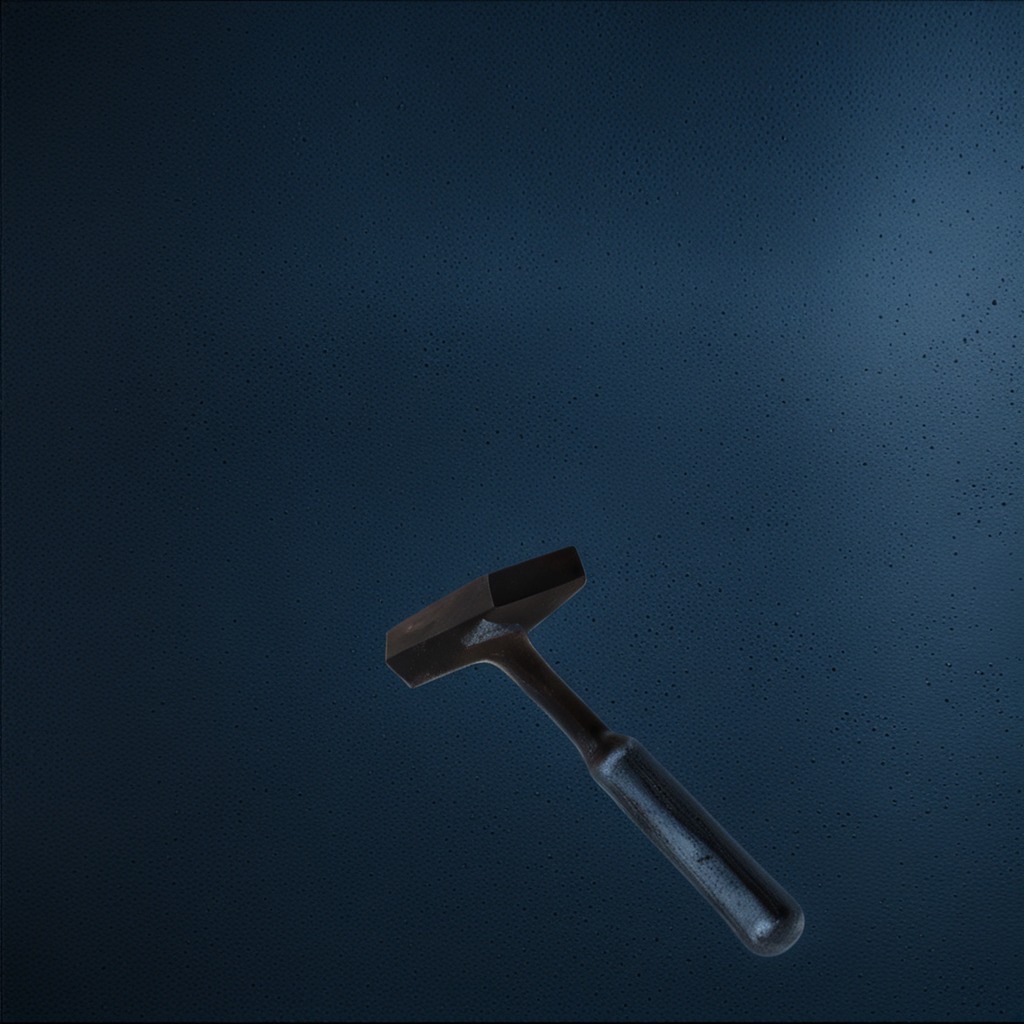
A hammer is lying on the granite tabletop.